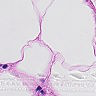
Metastatic tissue present: no